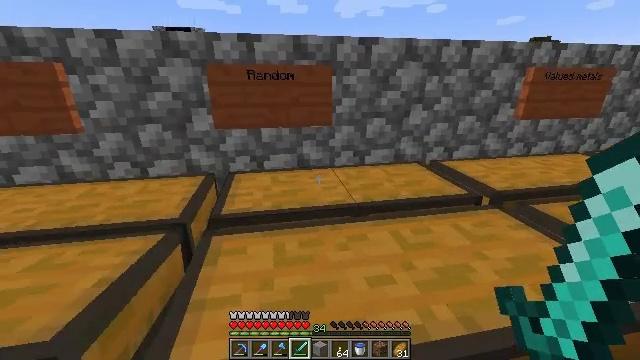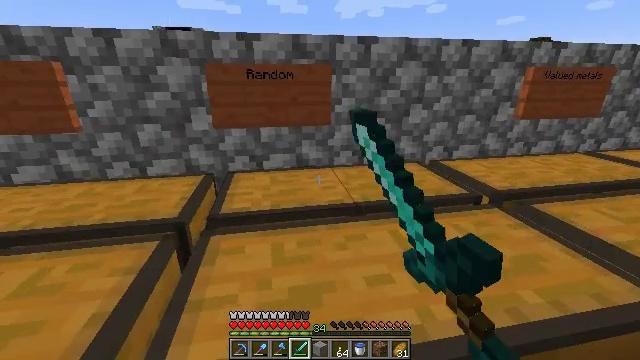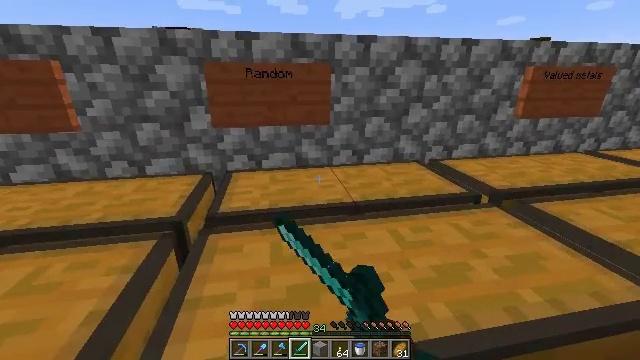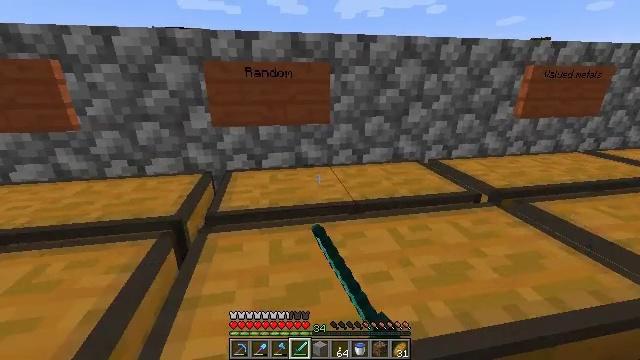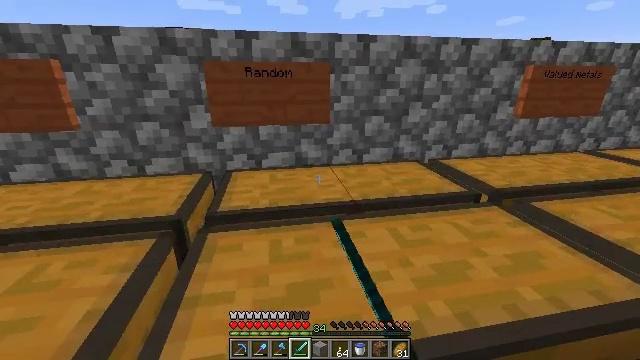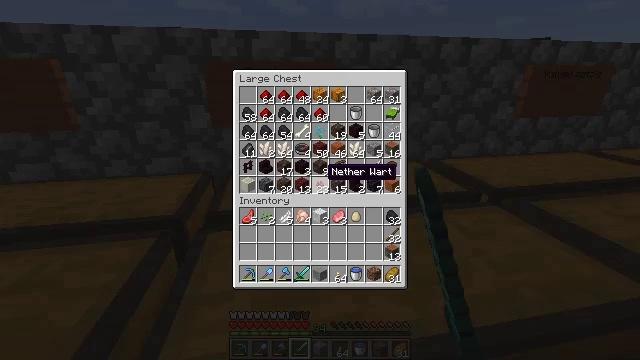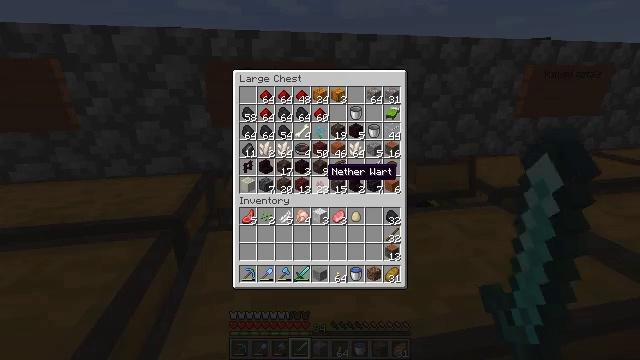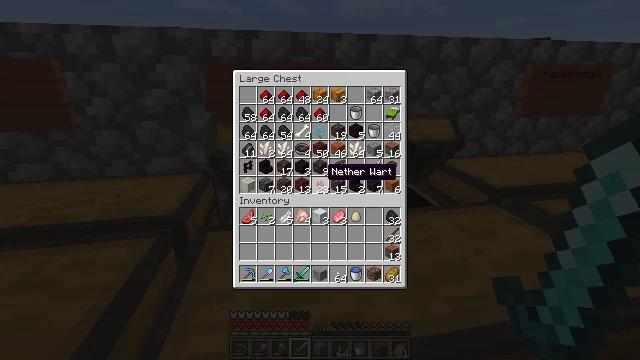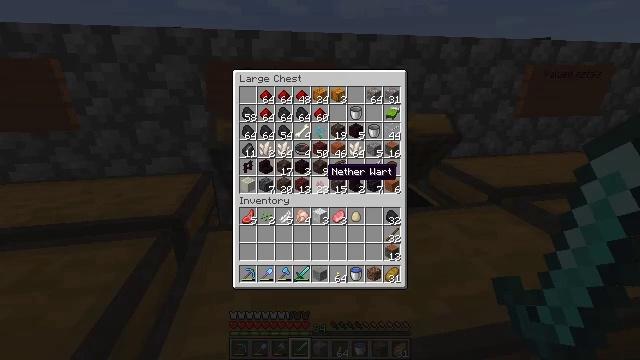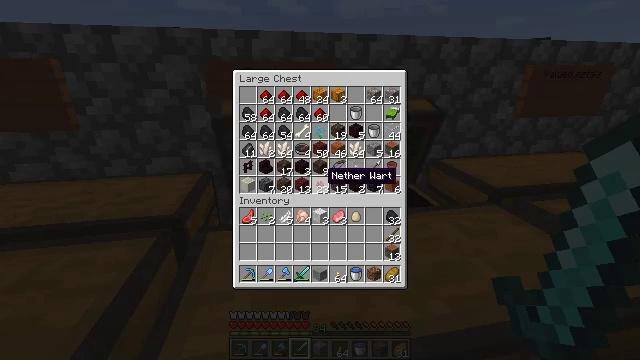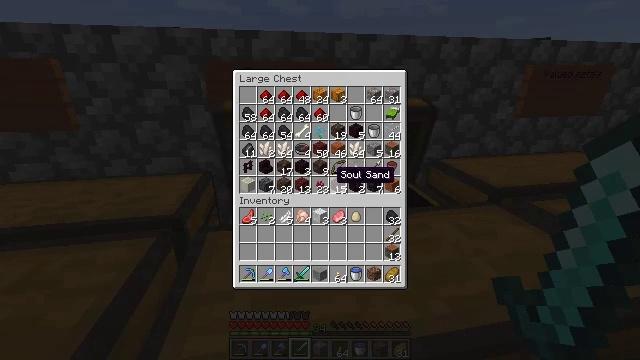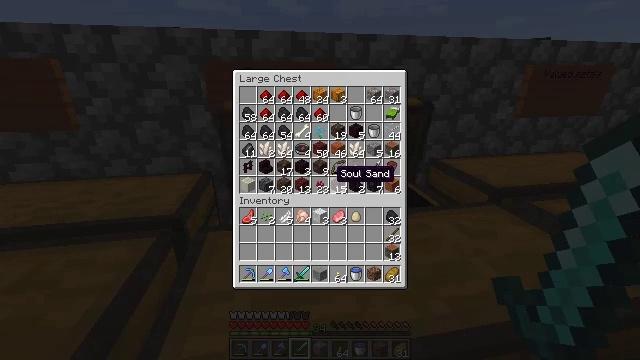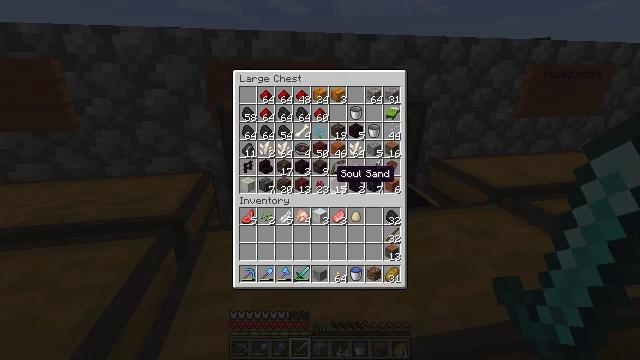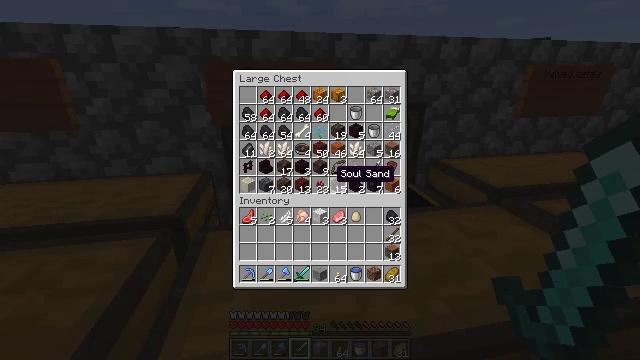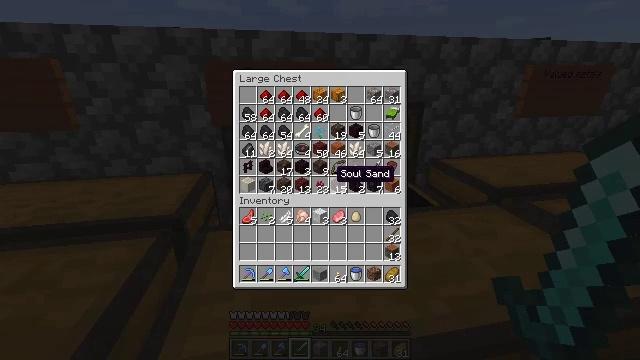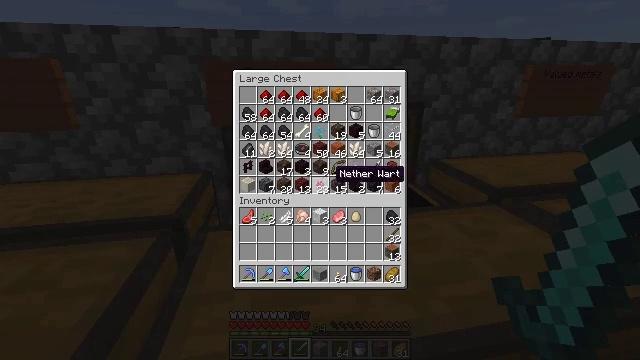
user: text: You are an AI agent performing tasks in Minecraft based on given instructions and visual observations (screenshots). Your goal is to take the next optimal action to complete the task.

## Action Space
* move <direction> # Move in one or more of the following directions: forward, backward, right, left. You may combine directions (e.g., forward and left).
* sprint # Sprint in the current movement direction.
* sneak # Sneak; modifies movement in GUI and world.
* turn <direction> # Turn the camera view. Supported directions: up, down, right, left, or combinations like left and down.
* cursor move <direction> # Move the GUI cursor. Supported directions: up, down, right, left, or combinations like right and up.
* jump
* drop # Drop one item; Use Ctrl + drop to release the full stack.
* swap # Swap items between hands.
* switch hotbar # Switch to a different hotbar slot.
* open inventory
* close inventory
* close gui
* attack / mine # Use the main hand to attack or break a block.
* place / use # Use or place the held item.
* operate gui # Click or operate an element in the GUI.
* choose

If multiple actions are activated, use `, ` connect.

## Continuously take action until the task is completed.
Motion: motion action
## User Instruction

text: Craft melon seeds with melon slices.
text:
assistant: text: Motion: use / place
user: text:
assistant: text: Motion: use / place
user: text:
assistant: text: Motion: use / place
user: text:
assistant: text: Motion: no_op
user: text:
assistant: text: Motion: open gui
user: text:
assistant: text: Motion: no_op
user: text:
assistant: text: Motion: no_op
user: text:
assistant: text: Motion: no_op
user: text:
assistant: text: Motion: no_op
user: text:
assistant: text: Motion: cursor move right
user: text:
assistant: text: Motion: no_op
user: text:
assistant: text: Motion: no_op
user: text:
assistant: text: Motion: no_op
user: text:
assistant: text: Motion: no_op
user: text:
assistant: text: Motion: no_op
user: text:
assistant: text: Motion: no_op
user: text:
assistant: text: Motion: no_op
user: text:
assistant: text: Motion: no_op
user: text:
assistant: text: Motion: cursor move right
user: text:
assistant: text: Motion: cursor move right
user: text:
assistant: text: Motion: cursor move right and down
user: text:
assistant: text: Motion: no_op
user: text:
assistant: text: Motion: no_op
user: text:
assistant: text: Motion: no_op
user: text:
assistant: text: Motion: no_op
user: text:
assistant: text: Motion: no_op
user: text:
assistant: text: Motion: no_op
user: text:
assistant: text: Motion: no_op
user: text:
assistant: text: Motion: no_op
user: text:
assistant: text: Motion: no_op